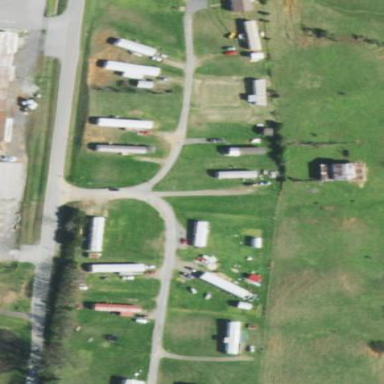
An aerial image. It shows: Residential area known as trailer park.